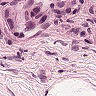
Metastatic tissue present: yes